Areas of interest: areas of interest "Border Crossing"
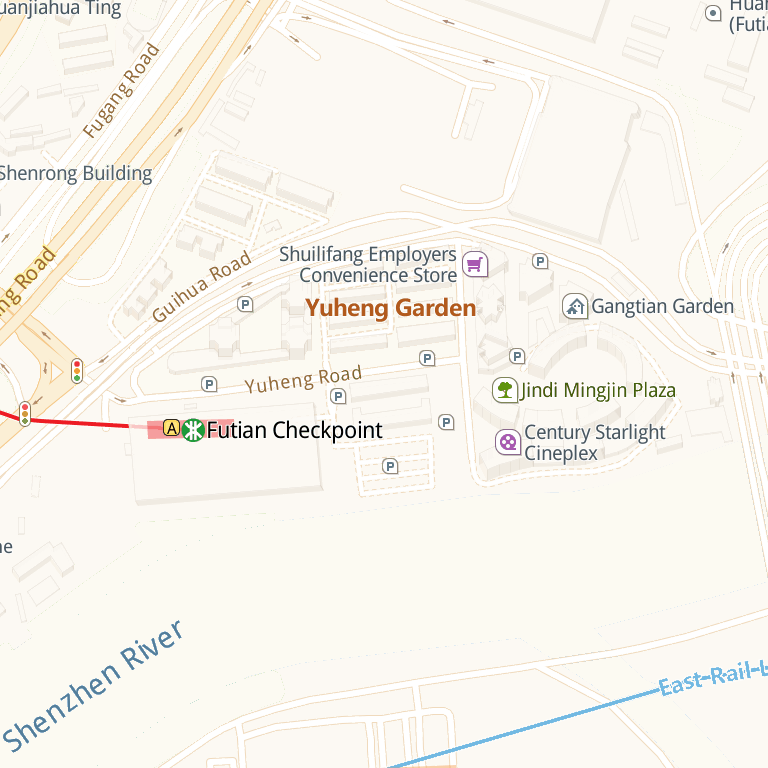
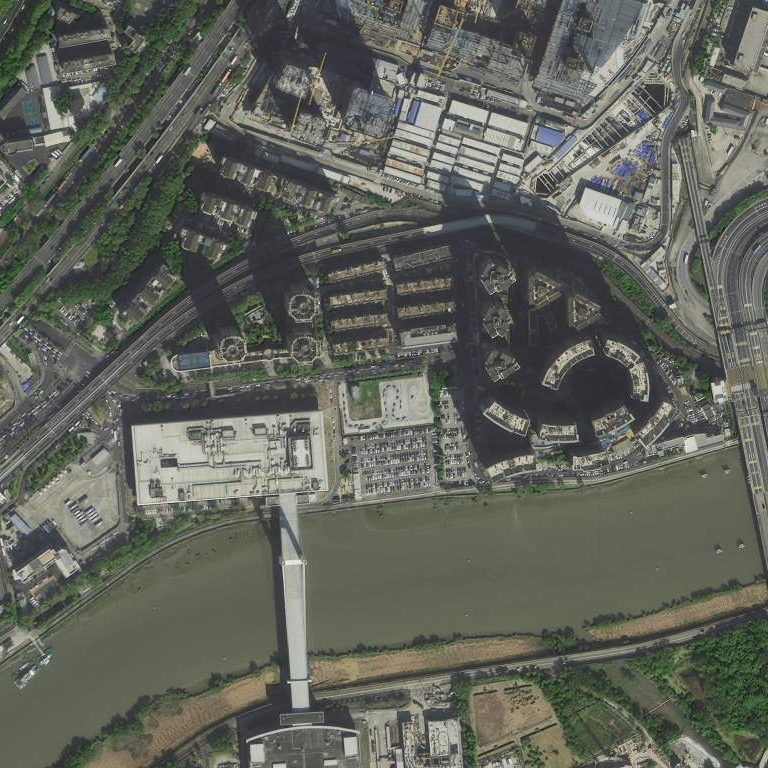